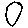
Label: circle